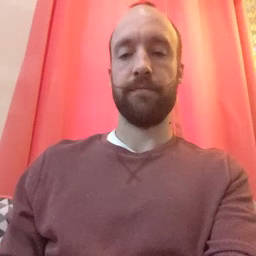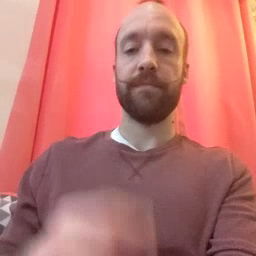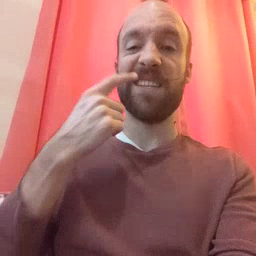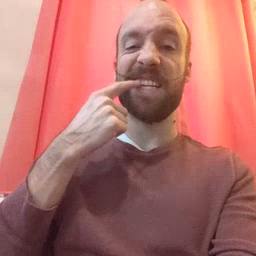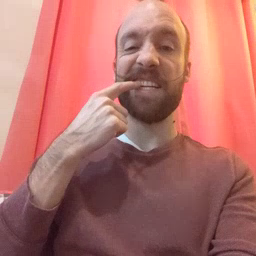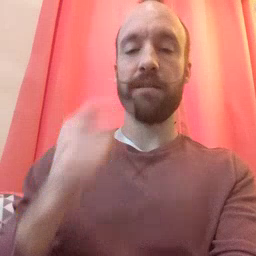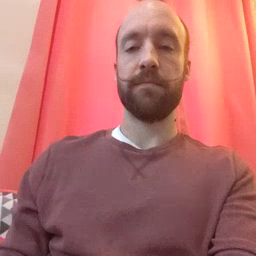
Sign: tooth